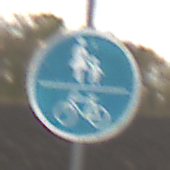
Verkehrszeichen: GemeinsamerGehUndRadweg
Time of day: MorningAfternoon
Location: Outdoor (Nature)
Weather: Overcast
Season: NotSpecified
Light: Natural